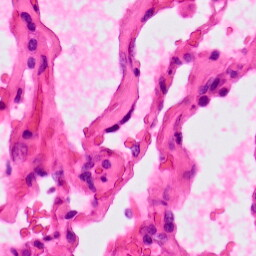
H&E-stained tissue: Lung